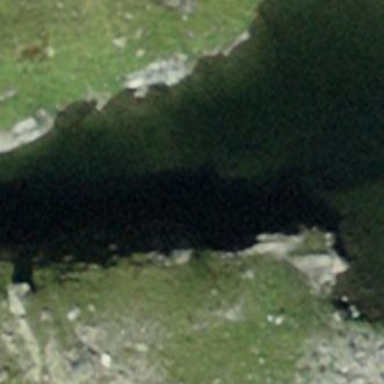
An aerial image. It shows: Lake with natural water.